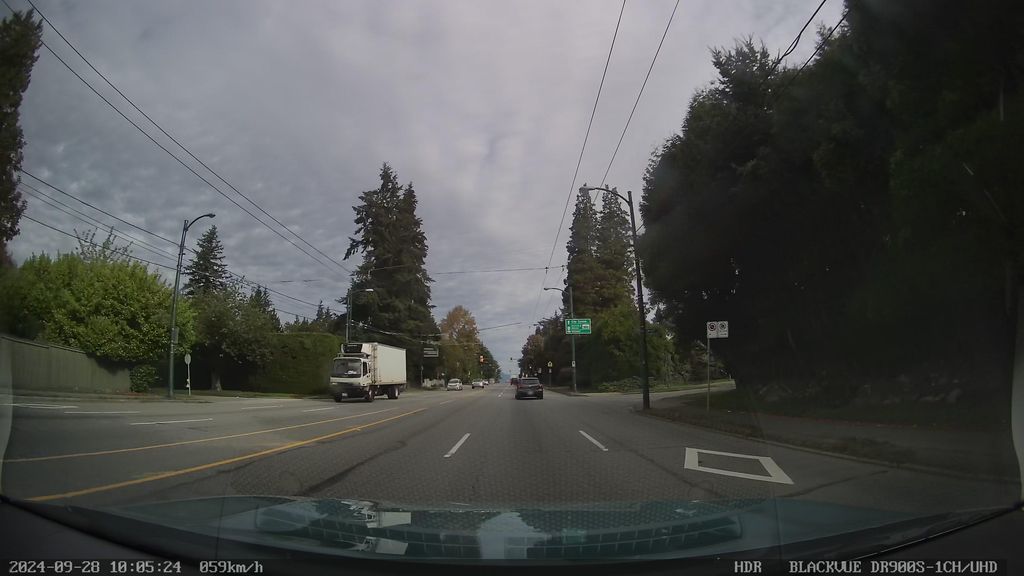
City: vancouver